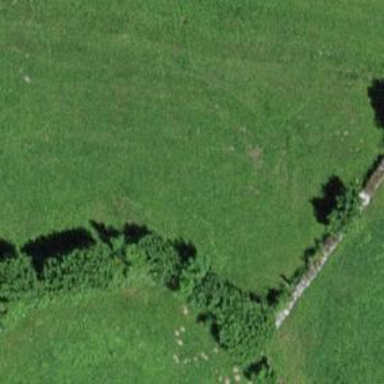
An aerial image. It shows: Wall made of dry stone.